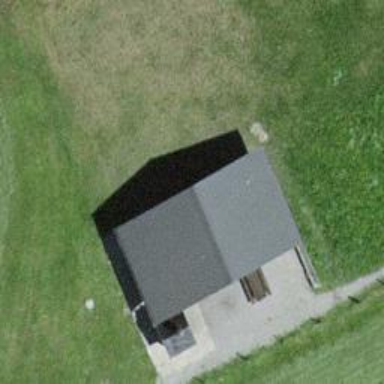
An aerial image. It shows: Shelter located at picnic site.